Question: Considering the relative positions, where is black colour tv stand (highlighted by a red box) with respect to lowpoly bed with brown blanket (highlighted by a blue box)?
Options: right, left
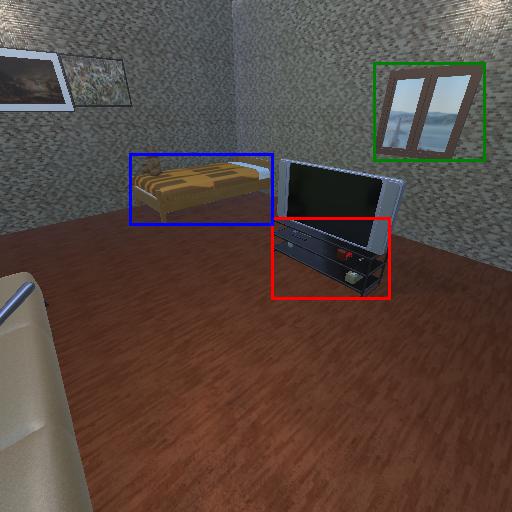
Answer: right